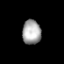
Tissue: prostate
Cell type: T cells
Senescence score: 0.205
Nuclear area (px): 446
Mean DAPI intensity: 166.76